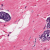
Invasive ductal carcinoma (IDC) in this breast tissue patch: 0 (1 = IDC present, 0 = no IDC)